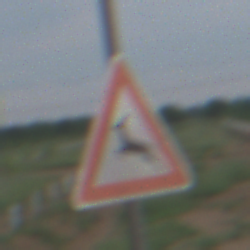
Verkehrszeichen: WildwechselRechts
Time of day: SunriseSunset
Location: Outdoor (Nature)
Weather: PartlyCloudy
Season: NotSpecified
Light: Natural